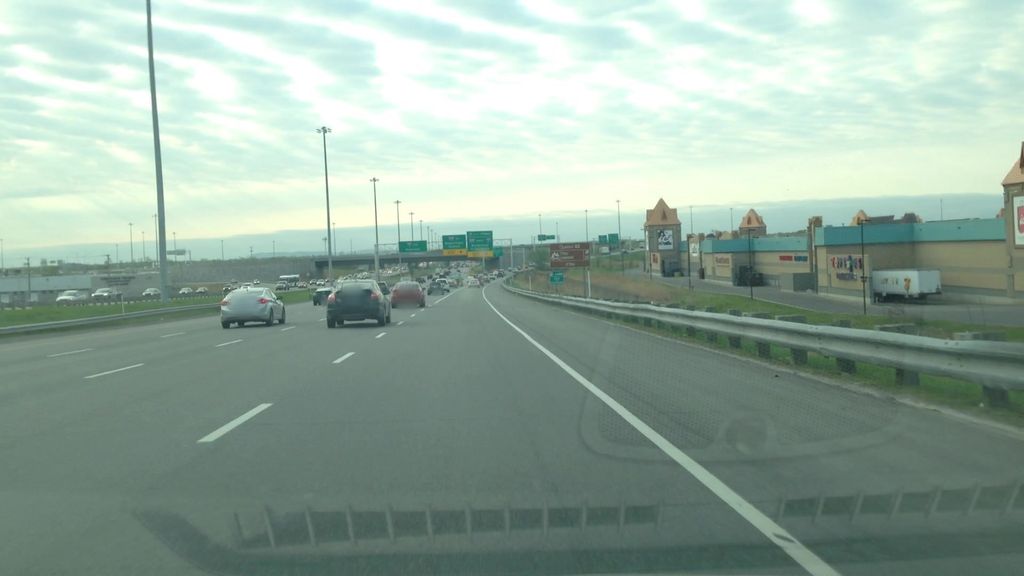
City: montreal